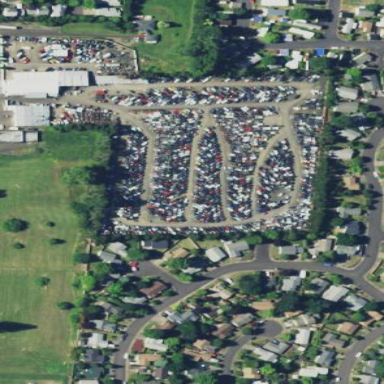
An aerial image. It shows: Scrap yard situated in industrial area.